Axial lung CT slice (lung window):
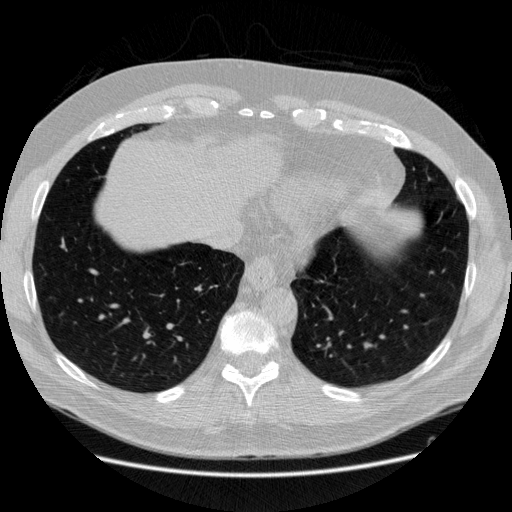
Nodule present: no